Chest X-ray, PA view. Patient: 80 years old, sex M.
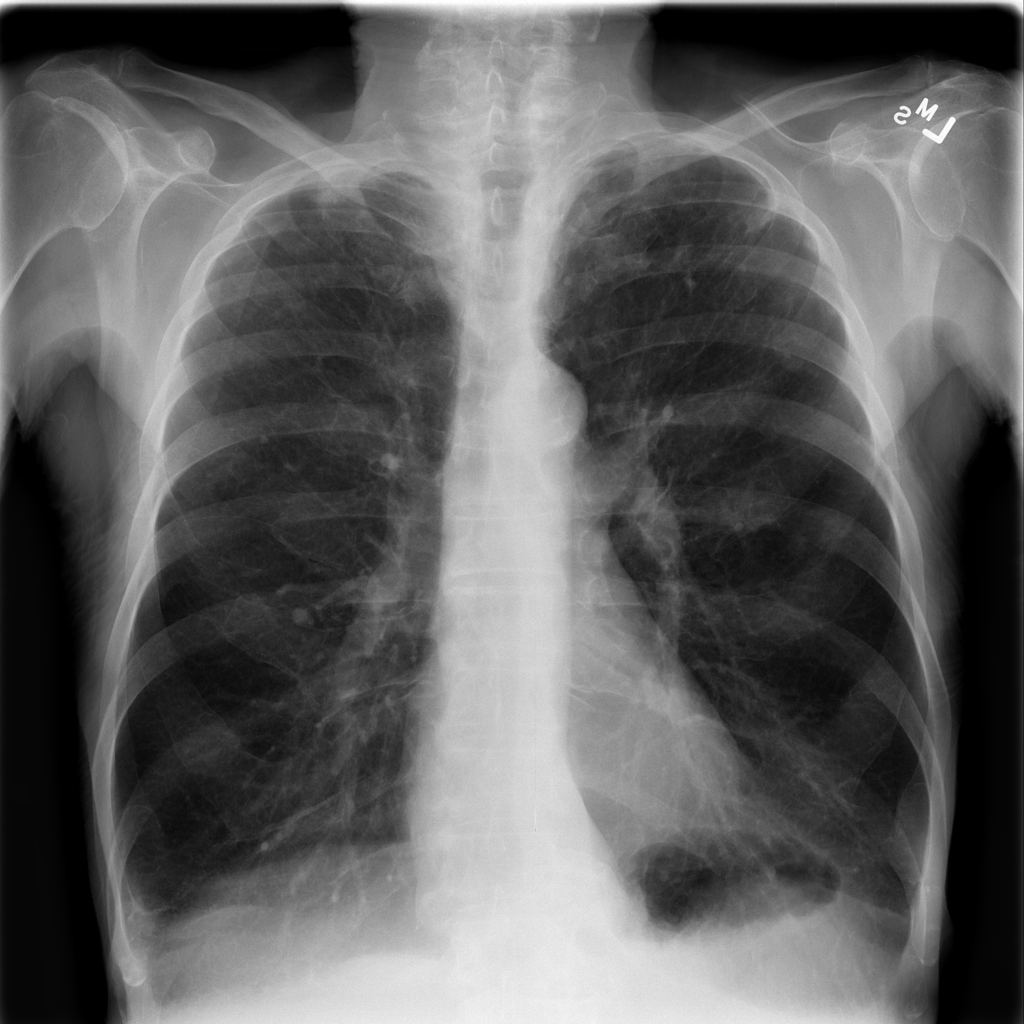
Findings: No Finding